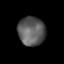
Tissue: lung
Cell type: B cells
Senescence score: 0.2412
Nuclear area (px): 768
Mean DAPI intensity: 92.02